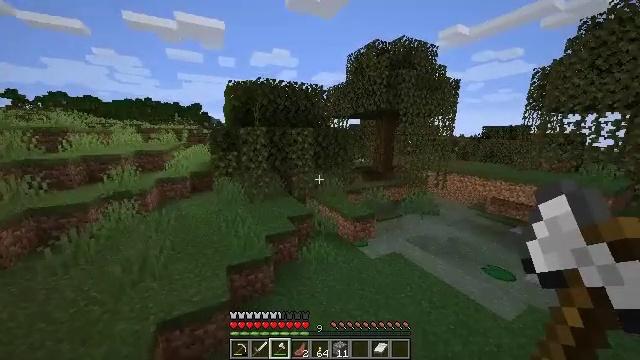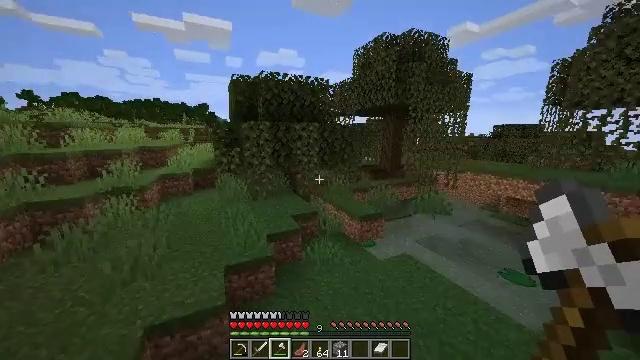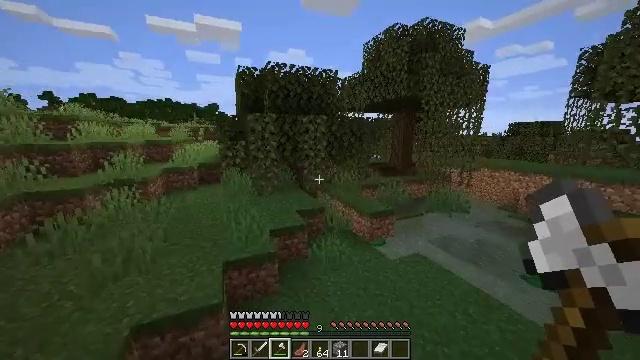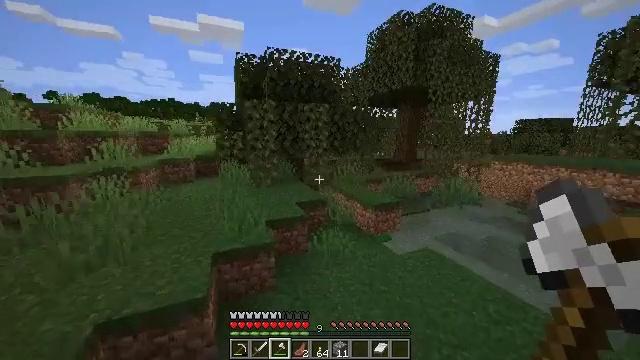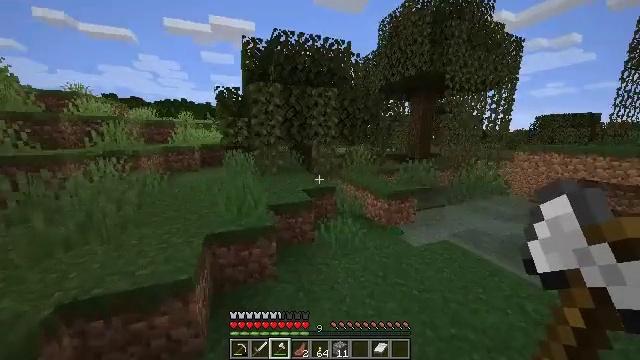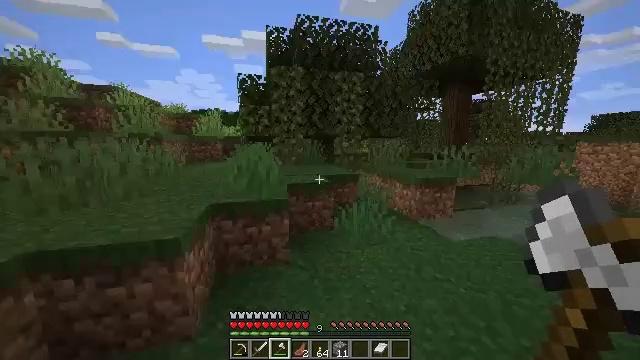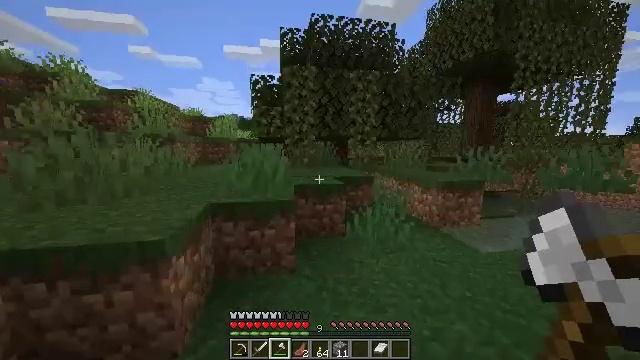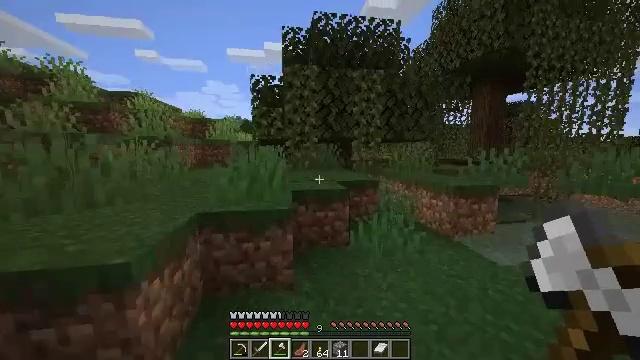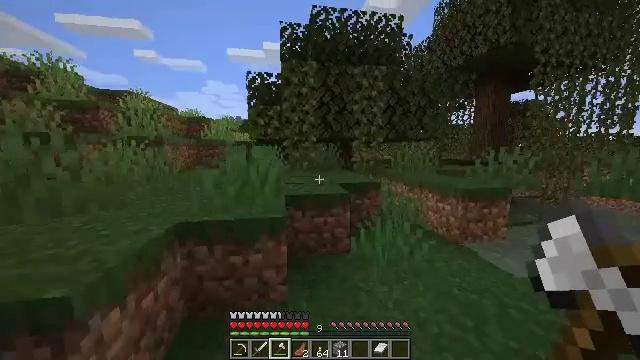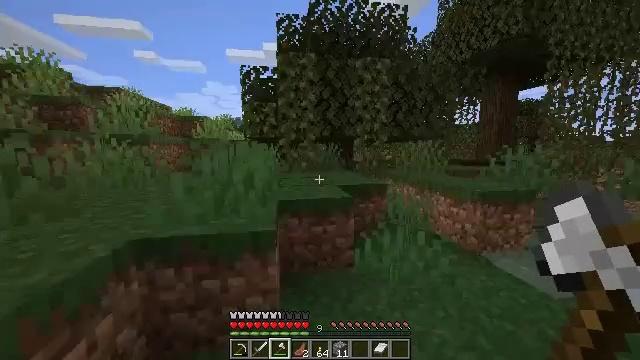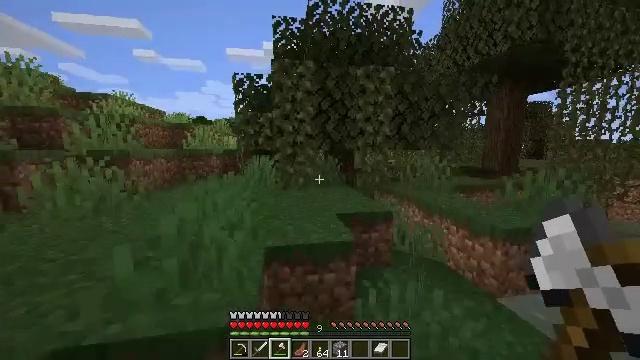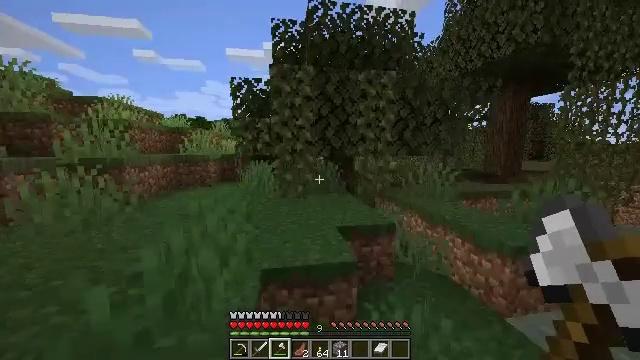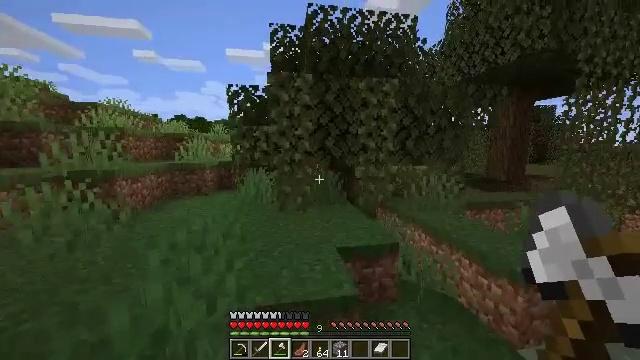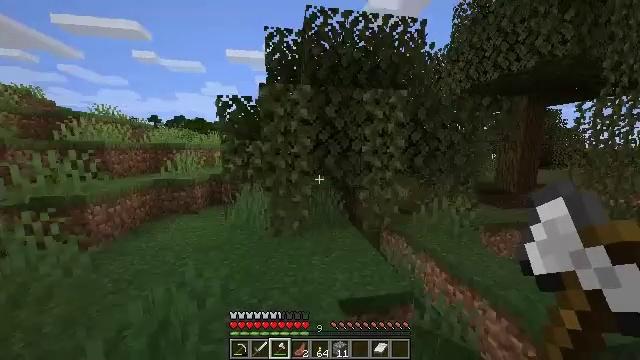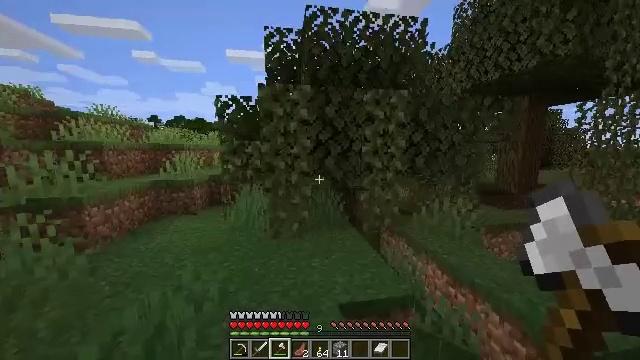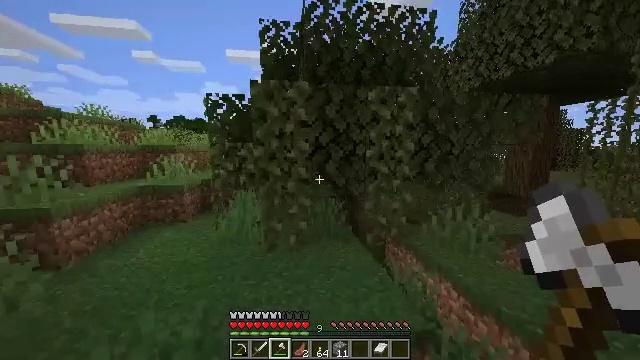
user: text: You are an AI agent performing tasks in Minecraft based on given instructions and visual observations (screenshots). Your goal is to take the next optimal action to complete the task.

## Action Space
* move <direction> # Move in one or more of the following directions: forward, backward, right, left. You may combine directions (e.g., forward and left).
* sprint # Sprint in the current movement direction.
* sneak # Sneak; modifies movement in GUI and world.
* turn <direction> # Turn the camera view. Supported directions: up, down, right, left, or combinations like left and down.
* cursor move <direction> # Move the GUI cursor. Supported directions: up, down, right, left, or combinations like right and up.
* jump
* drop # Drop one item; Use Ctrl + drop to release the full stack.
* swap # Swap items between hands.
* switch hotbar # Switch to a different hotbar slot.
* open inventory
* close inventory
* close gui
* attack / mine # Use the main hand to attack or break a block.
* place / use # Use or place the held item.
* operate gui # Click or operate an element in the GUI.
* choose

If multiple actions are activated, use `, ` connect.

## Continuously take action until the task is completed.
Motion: motion action
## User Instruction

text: Harvest vines off the surface.
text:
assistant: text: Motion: move forward, turn left, jump
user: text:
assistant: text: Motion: move forward, turn left
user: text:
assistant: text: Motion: move forward
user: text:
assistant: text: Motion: move forward, turn left
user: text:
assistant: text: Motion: move forward, turn left and up
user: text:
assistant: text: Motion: move forward, turn left and up
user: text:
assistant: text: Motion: move forward
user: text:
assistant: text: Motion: move forward
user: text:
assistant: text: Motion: move forward
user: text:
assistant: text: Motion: move forward, jump
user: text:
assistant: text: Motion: move forward, jump
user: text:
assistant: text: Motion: move forward, jump
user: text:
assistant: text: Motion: move forward, jump
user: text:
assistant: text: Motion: move forward, jump
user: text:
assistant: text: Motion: move forward, jump
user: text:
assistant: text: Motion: move forward, jump
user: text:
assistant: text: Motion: move forward, turn down, jump
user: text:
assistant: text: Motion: move forward, turn right and down, jump
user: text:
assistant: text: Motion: move forward and move right, turn right and down
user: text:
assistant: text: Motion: move forward and move right
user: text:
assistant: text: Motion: move forward and move right
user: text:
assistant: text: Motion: move forward and move right
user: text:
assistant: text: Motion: move forward and move right, turn left and down
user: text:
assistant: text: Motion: move forward and move right, turn left and down
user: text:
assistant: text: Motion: move forward and move right, turn left
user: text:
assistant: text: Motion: move forward and move right, turn left and down
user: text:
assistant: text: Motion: move forward, turn left
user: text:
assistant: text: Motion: move forward and move left
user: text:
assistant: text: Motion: move forward and move left, turn left and up
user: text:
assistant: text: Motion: move forward and move left, turn left and up